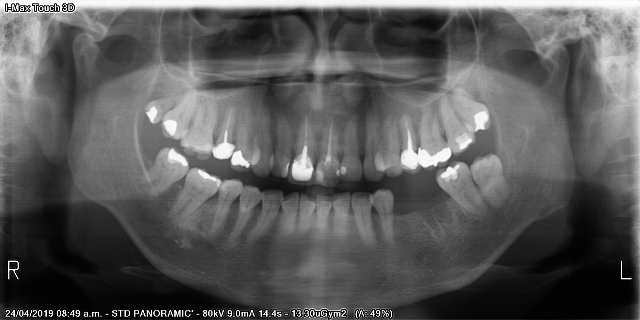
adult